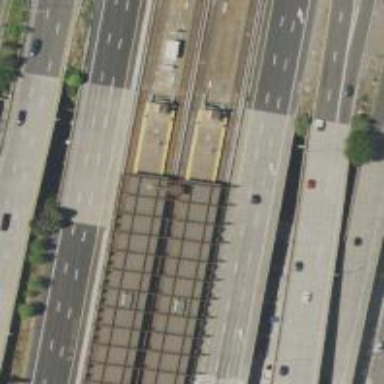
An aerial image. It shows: Bridge with electrified rail.